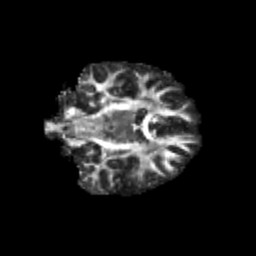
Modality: FA
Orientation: coronal
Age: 12
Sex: male
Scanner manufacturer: siemens
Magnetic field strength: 3 T
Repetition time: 3.8 s
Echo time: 0.07 s